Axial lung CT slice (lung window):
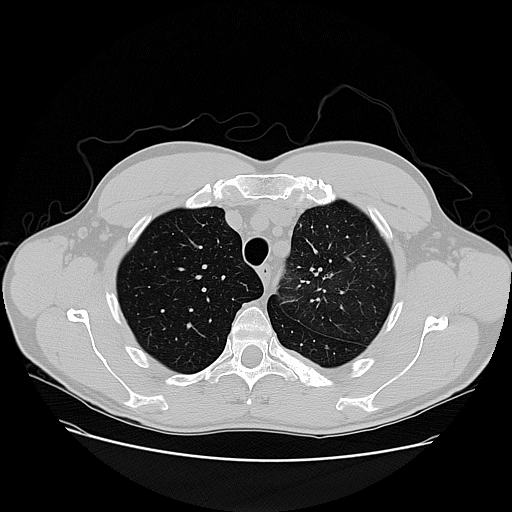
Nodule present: no